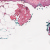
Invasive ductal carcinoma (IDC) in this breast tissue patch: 0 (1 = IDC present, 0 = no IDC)